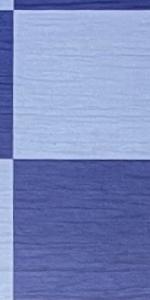
Label: Empty